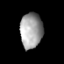
Tissue: prostate
Cell type: T cells
Senescence score: 0.3301
Nuclear area (px): 774
Mean DAPI intensity: 159.565